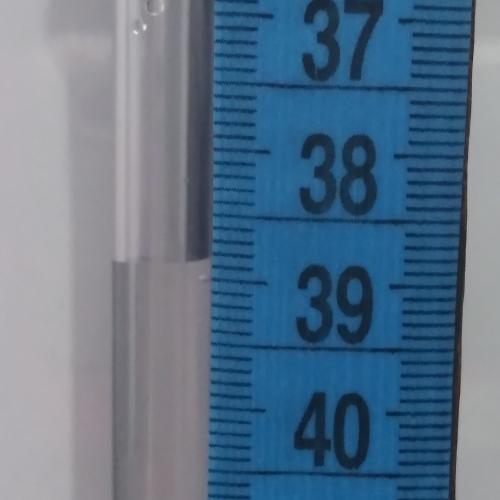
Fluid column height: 38.9 cm